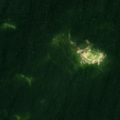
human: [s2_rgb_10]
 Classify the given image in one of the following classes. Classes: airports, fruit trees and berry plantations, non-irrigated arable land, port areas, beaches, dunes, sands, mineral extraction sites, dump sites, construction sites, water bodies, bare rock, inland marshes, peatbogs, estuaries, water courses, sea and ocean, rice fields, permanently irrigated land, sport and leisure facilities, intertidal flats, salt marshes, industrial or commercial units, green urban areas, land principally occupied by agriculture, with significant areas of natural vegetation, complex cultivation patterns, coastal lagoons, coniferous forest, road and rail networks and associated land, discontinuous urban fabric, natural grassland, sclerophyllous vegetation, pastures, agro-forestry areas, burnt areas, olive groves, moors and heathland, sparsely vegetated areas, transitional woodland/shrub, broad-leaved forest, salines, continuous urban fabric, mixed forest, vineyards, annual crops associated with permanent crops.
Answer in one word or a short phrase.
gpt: sea and ocean